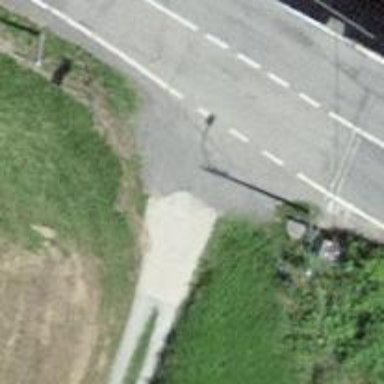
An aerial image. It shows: Guidepost supported by pole.